Field crop: maize
Growth stage: 2
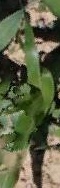
Species: maize